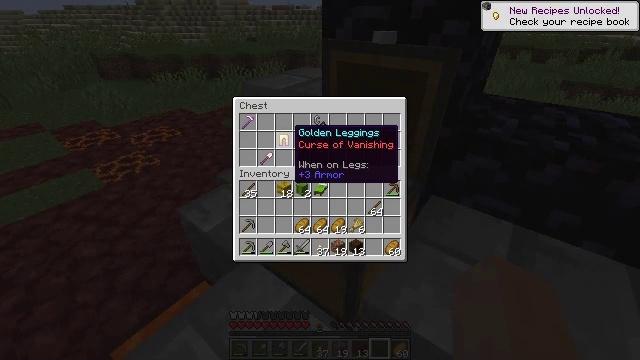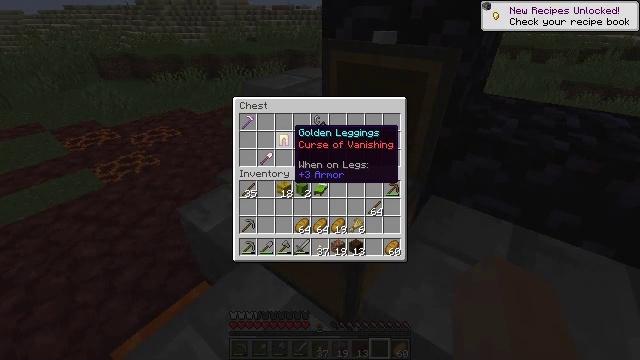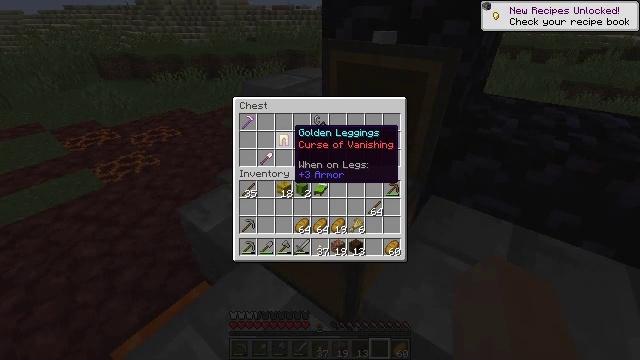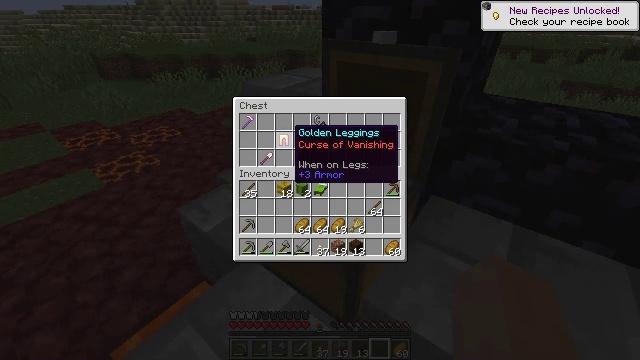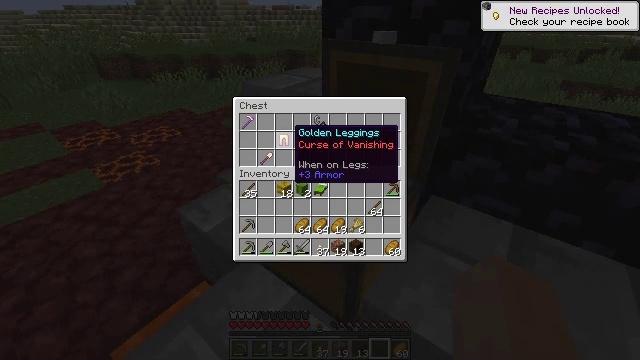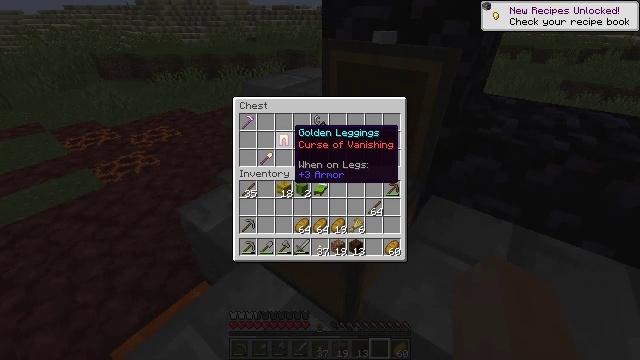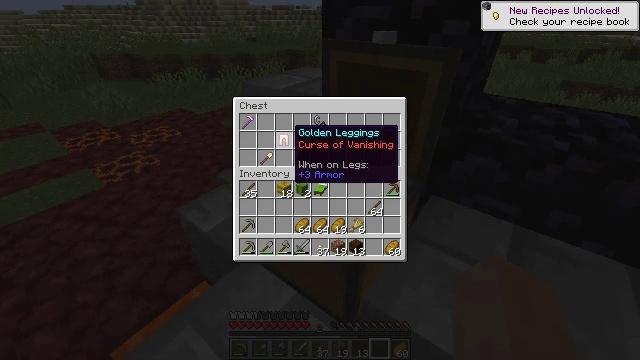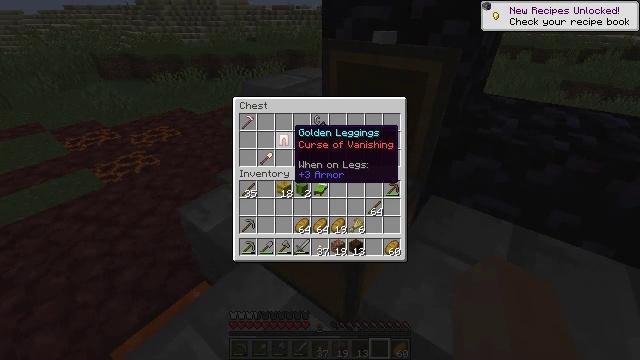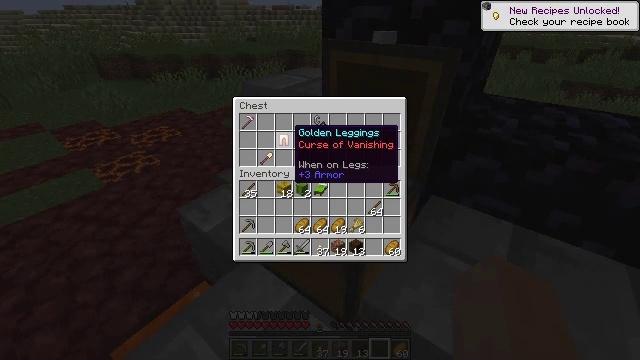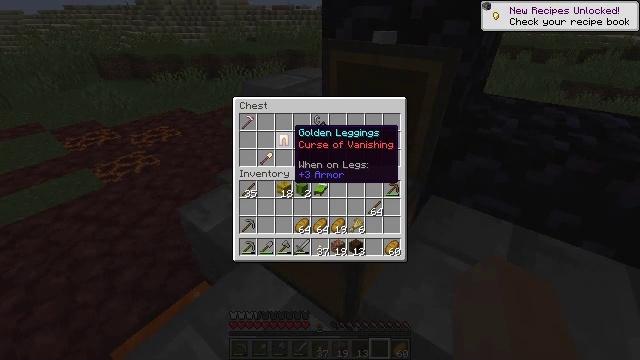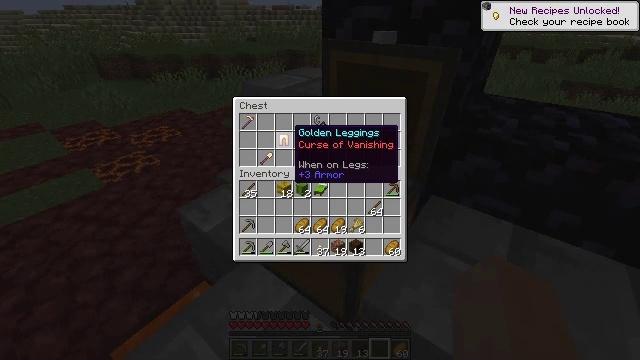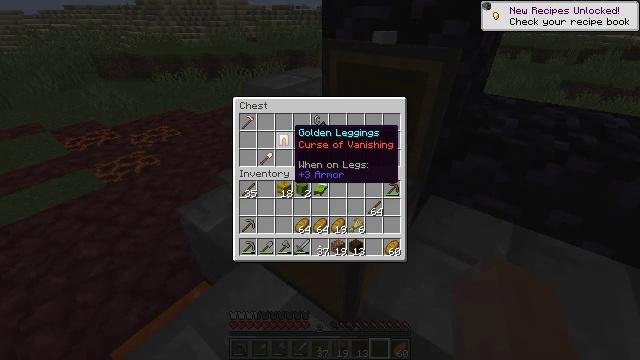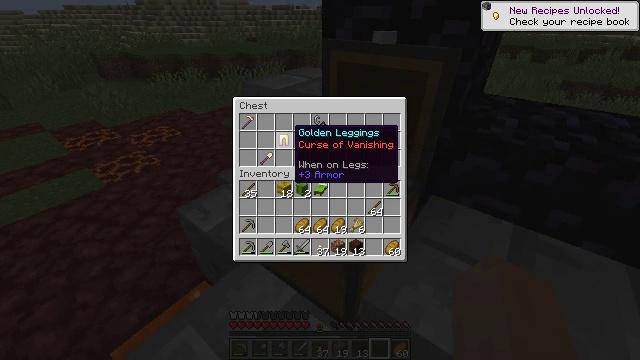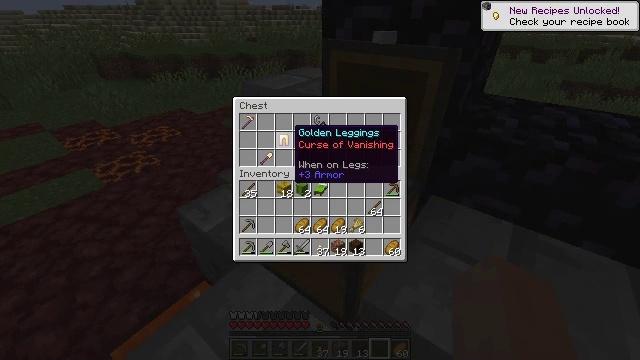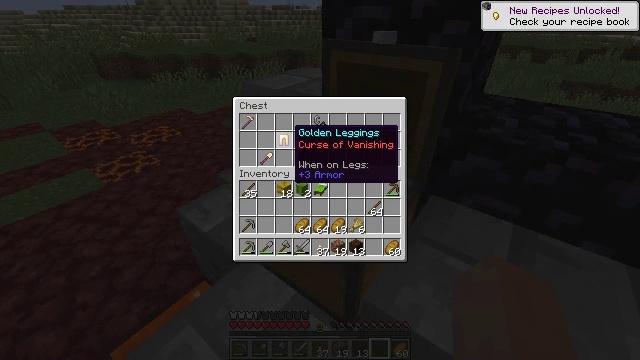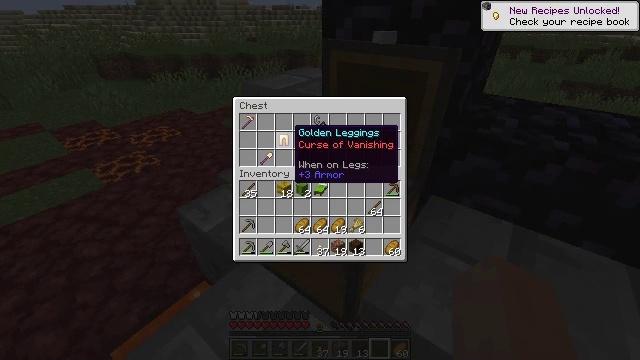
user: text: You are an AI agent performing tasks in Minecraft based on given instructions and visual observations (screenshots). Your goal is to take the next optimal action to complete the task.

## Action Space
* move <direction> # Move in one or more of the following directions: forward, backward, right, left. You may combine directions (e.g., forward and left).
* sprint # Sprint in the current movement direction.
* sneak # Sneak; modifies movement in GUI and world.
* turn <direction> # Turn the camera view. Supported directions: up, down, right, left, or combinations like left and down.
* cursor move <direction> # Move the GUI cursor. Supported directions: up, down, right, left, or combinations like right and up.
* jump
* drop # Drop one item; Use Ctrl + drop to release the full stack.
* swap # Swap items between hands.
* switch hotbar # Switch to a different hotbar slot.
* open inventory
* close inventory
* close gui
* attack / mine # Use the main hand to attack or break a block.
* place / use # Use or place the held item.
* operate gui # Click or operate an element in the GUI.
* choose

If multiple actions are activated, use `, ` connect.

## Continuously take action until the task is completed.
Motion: motion action
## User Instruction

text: Drop golden leggings.
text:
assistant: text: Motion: sneak
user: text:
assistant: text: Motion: sneak
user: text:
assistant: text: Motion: sneak
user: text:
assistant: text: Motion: sneak
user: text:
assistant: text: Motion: sneak
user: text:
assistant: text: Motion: sneak
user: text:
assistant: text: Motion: sneak
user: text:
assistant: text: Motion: sneak
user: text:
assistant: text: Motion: sneak
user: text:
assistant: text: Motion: sneak
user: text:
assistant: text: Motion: sneak
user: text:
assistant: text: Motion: sneak
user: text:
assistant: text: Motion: sneak
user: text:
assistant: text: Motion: sneak
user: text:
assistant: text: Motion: sneak
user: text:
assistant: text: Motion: sneak
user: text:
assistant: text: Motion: sneak
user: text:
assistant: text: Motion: sneak
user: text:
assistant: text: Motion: sneak
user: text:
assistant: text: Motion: sneak
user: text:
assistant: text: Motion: sneak
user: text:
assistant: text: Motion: sneak
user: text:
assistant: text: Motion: sneak
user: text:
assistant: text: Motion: sneak
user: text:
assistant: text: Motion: sneak
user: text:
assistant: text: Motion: sneak
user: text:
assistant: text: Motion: sneak
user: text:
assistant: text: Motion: sneak
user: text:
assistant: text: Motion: sneak
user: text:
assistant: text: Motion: sneak